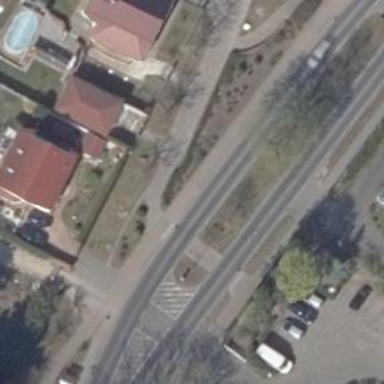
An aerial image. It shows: Uncontrolled crossing with pedestrian island.